Question: I have a application where i want to generate dots like 2 x 2, 3 x 3 and 4 x 4 dynamically

now i am drawing dot matrix without dynamic using code as follows :
'''
if(test.equals("galmenu2"))
{
canvas.drawCircle(wid/4,3*ht/8,3, mPaint);
canvas.drawCircle(3*wid/4,3*ht/8,3, mPaint);
canvas.drawCircle(3*wid/4,5*ht/8,3, mPaint);
canvas.drawCircle(wid/4,5*ht/8,3, mPaint);
}
else if(test.equals("galmenu3"))
{
canvas.drawCircle(wid/4,3*ht/8,3, mPaint);
canvas.drawCircle(wid/2,3*ht/8,3, mPaint);
canvas.drawCircle(3*wid/4,3*ht/8,3, mPaint);
canvas.drawCircle(wid/4,ht/2,3, mPaint);
canvas.drawCircle(wid/2,ht/2,3, mPaint);
canvas.drawCircle(3*wid/4,ht/2,3, mPaint);
canvas.drawCircle(wid/4,5*ht/8,3, mPaint);
canvas.drawCircle(wid/2,5*ht/8,3, mPaint);
canvas.drawCircle(3*wid/4,5*ht/8,3, mPaint);
}
else if(test.equals("galmenu4"))
{
for(wid=1/8;wid<1;wid+=2/8)
{
for(ht=5/16;ht<3/4;ht+=1/8)
{
canvas.drawCircle(wid,ht,3, mPaint);
}
}//this for loop crash the application
}
'''
and i need a formula to generate dots in my center of canvas please help me
The code mentioned above is added in onDraw() method Thanks in advance
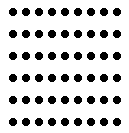
Answer: To draw 'n' by 'n' circles on the canvas, I'd use the following:
'''
// n is defined
for (int i=0; i<n; i++) {
for (int j=0; j<n; j++) {
canvas.drawCircle(((float)i +.5)/n*(float)width, ((float)j +.5)/n*(float)width, 3, mPaint);
}
}
'''
What is happening here?
We loop through 'n*n' drawing commands:
- '(i+.5)/n''0''1'- - -